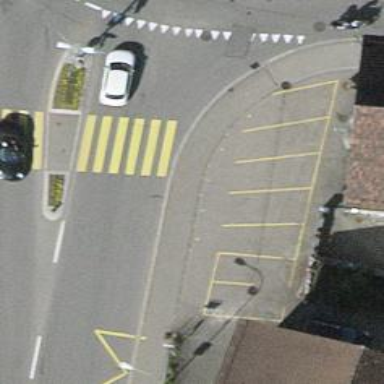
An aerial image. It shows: Kerb serving as barrier.